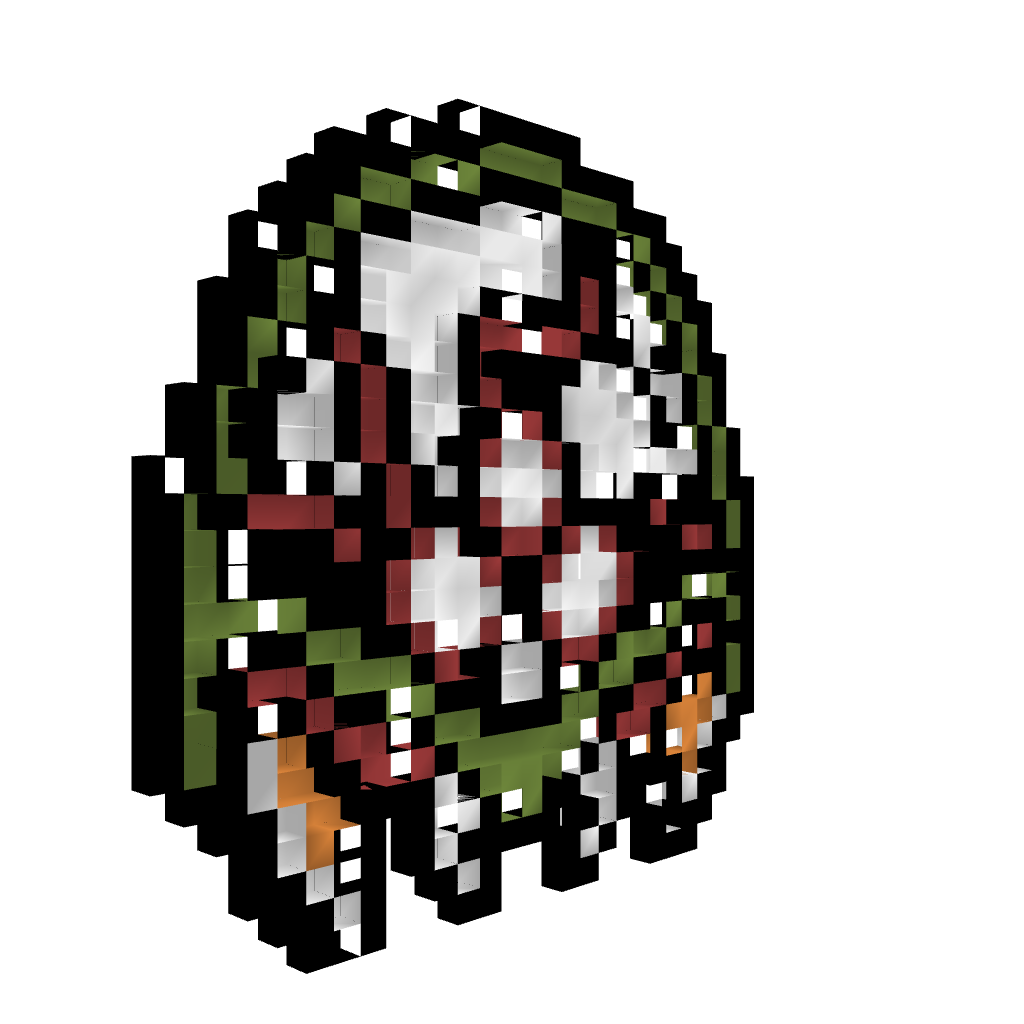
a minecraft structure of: Metroid bad low quality